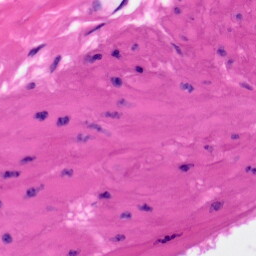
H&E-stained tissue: Skin